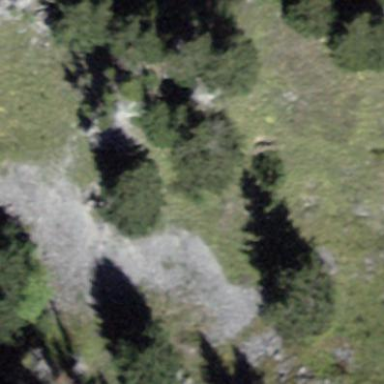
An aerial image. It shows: Patch of scrub vegetation.